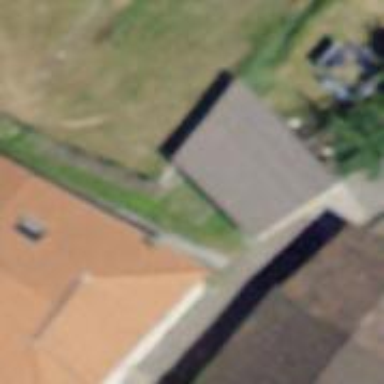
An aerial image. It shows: Shed.